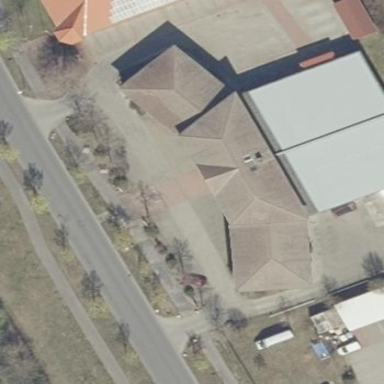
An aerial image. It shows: Building with hipped roof in brown color.